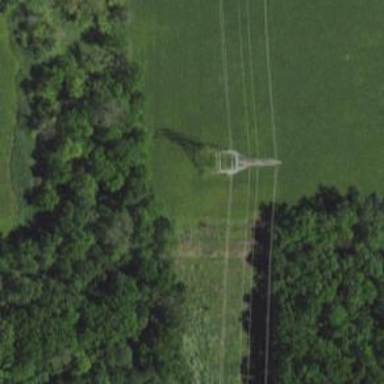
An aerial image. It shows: Power tower.